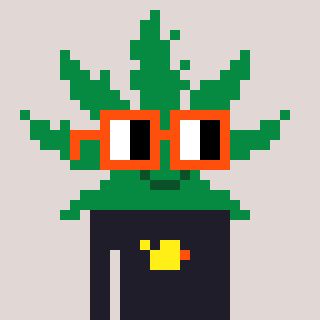
a pixel art character with square orange glasses, a weed-shaped head and a grayscale-colored body on a warm background